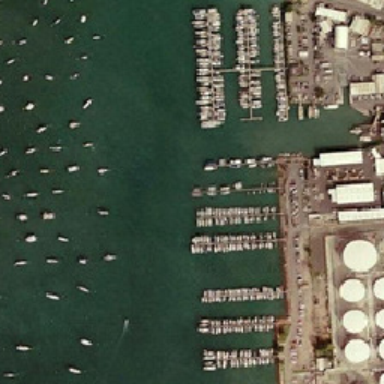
We can see the port where the boat has some white storage tanks .